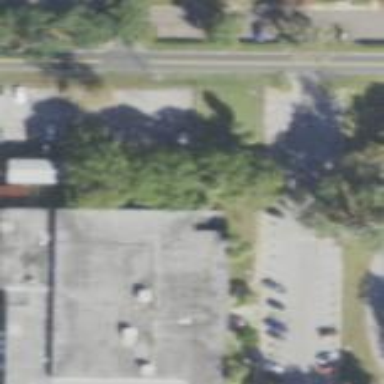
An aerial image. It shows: Building that serves as post office.